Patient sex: F
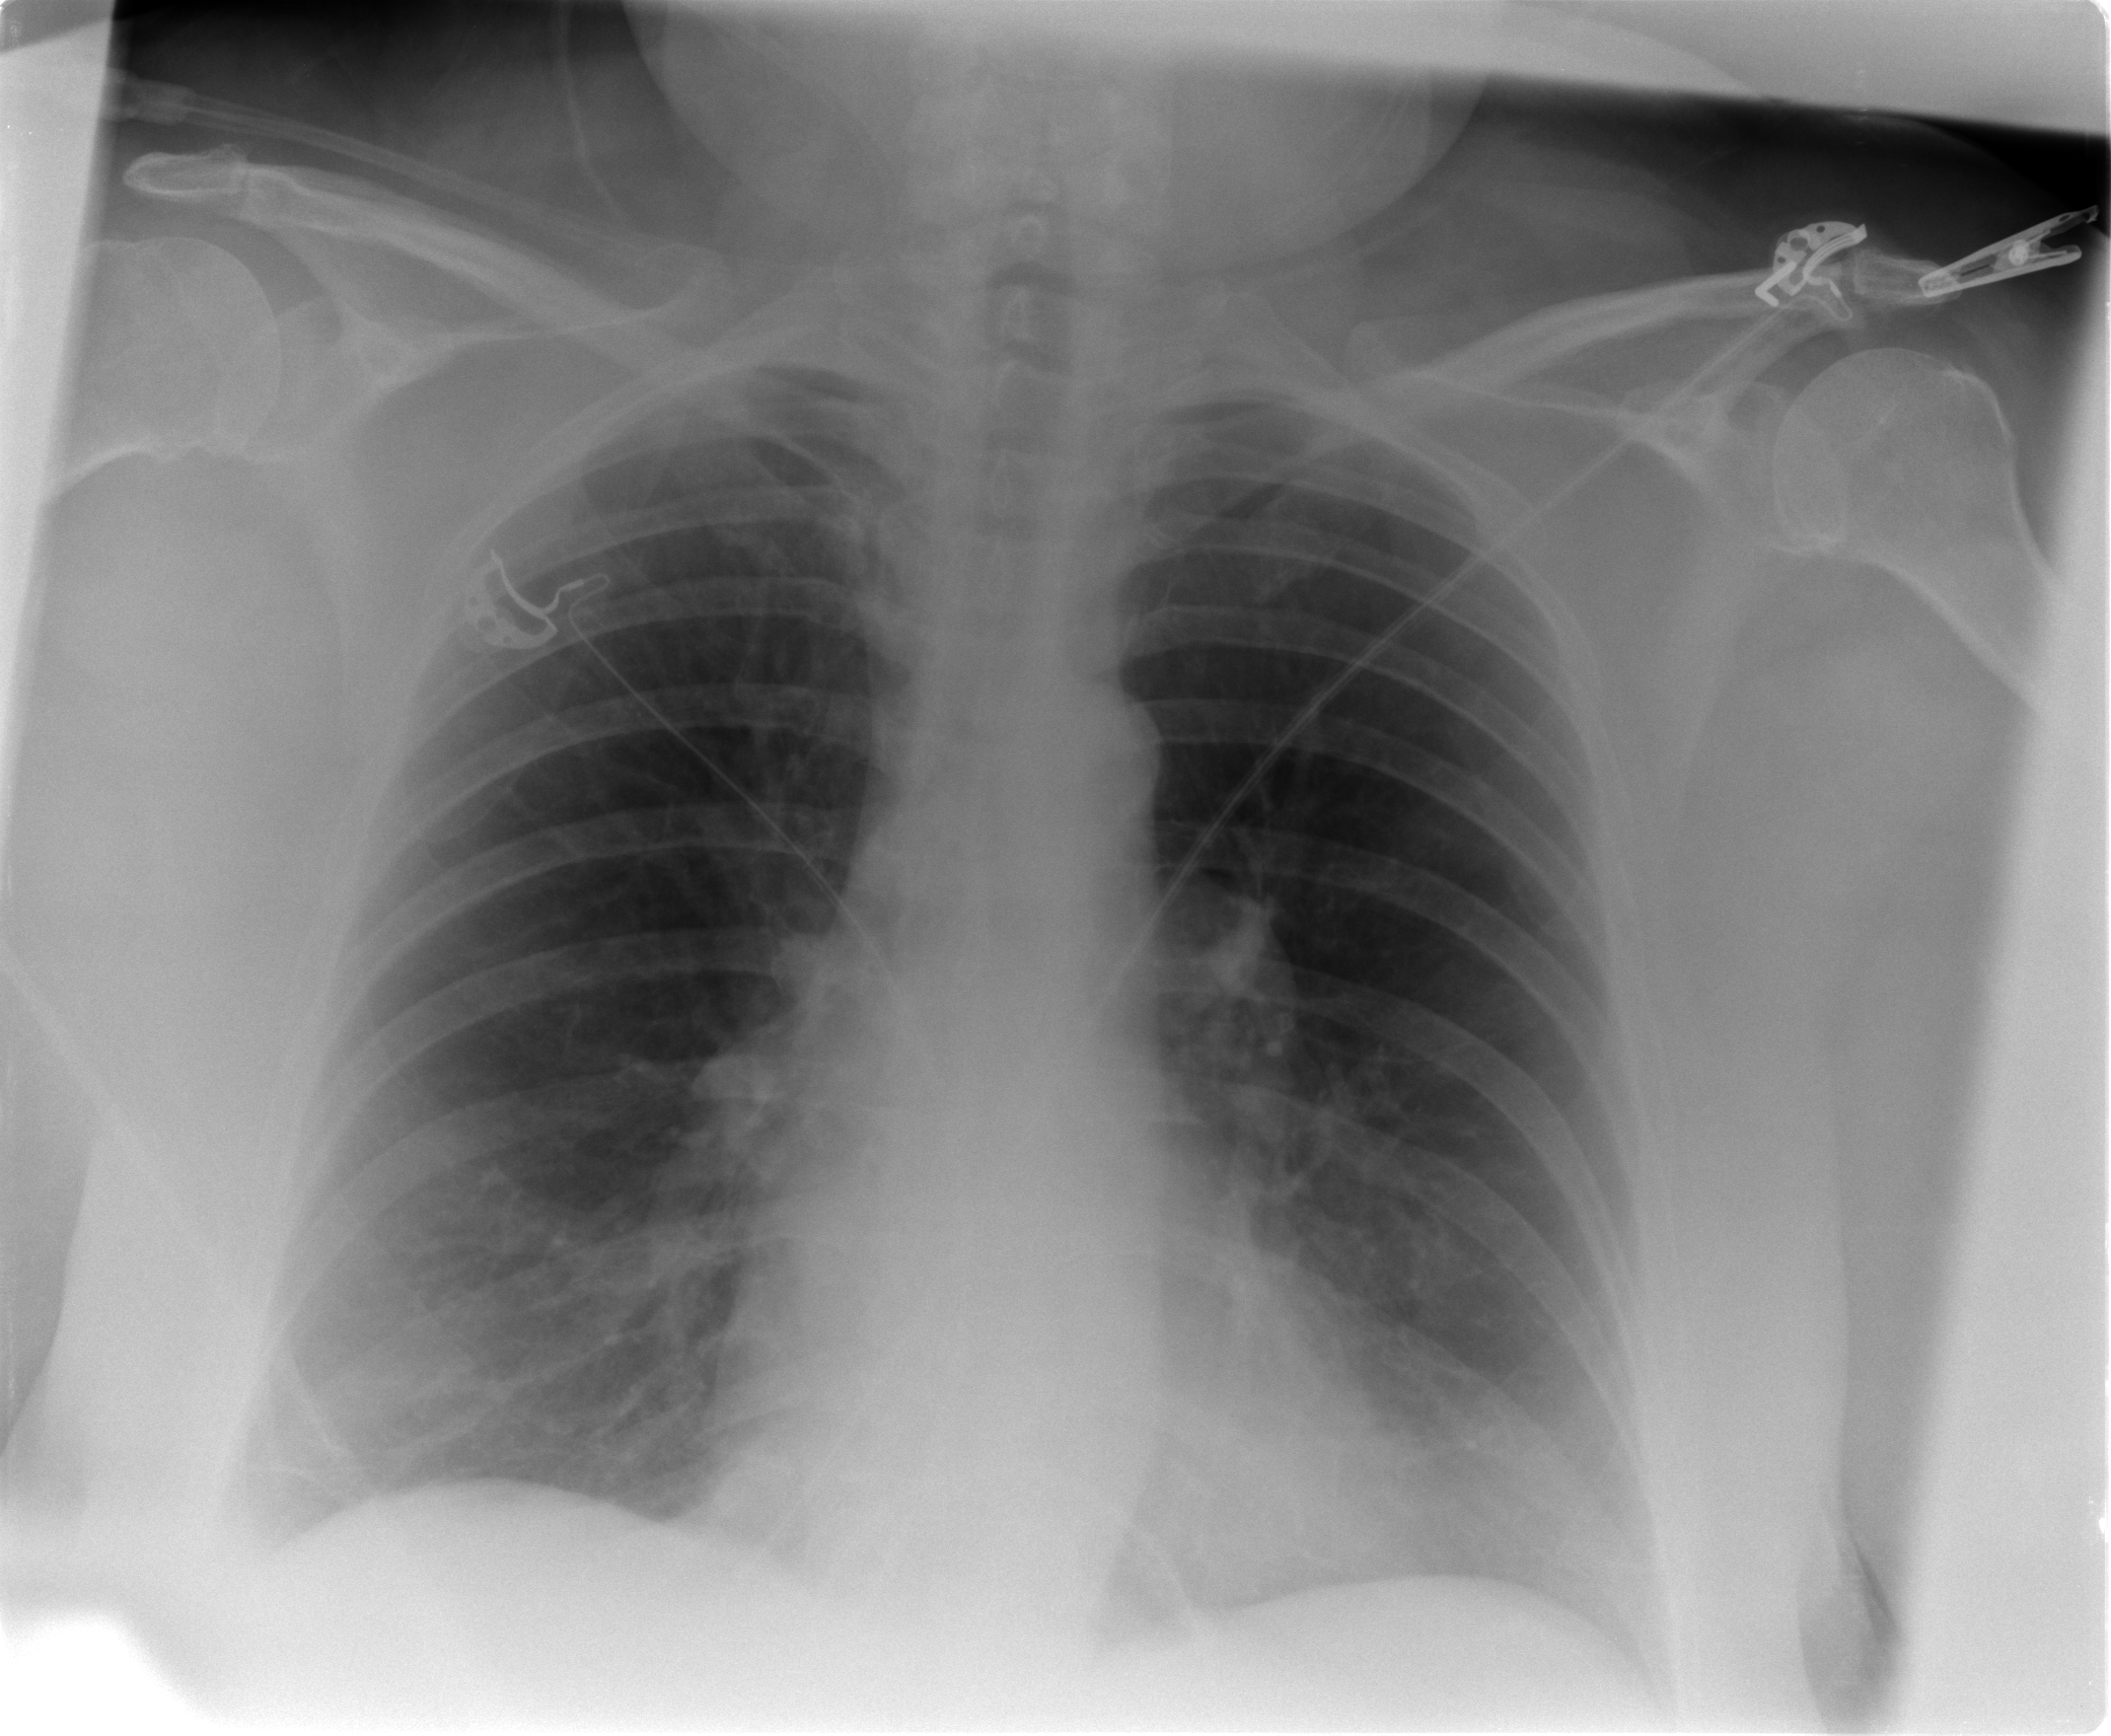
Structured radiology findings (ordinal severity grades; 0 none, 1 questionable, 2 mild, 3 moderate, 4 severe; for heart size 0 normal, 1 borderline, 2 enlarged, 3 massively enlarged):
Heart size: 0
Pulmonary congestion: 1
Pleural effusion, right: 1
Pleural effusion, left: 2
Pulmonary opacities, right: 0
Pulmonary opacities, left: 0
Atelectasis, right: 2
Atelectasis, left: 2